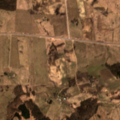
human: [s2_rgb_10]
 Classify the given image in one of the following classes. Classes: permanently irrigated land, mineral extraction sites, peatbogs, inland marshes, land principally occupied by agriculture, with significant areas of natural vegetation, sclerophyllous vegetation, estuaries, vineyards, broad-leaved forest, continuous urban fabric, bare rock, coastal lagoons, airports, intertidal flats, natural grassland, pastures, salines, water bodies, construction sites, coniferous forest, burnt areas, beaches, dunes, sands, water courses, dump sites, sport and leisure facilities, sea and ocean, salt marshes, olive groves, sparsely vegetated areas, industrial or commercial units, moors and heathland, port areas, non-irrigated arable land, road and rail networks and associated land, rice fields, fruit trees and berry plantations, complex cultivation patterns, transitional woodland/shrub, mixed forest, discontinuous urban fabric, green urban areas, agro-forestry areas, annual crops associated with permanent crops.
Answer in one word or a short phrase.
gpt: non-irrigated arable land, pastures, land principally occupied by agriculture, with significant areas of natural vegetation